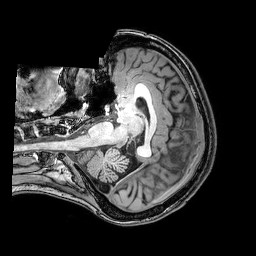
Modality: T1w
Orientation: axial
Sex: female
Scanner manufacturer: philips
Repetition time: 0.008137 s
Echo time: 0.00374 s